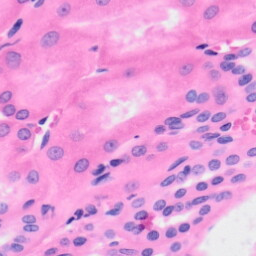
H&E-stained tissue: Kidney